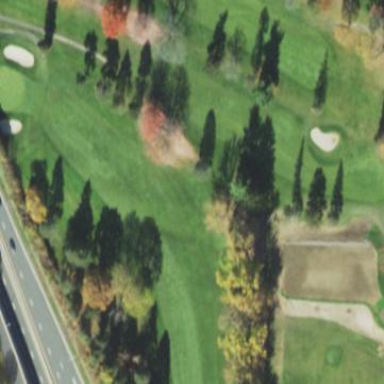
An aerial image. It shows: Grassy area designated as golf fairway.